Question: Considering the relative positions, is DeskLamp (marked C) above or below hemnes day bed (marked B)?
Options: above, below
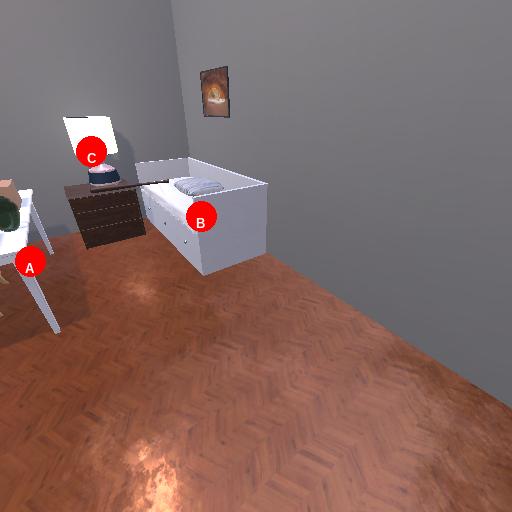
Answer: above